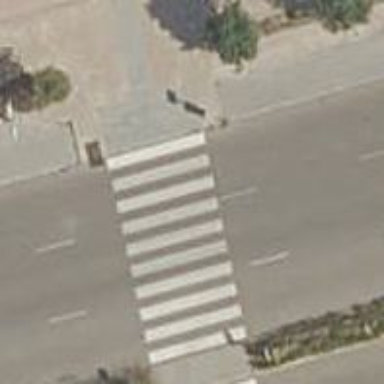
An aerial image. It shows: Crossing on footway.